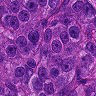
Metastatic tissue present: yes